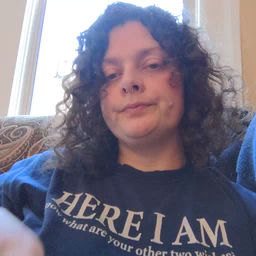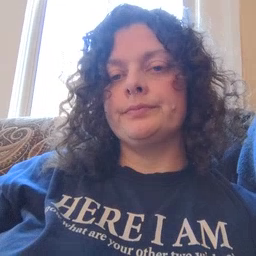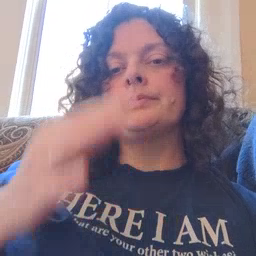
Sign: bee